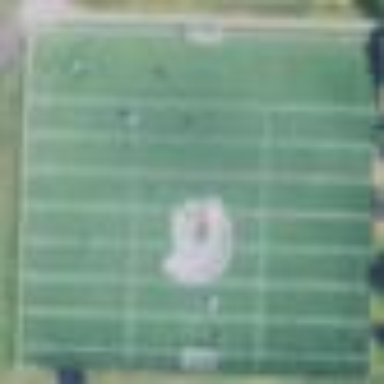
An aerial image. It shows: American football pitch for leisure and sport activities.